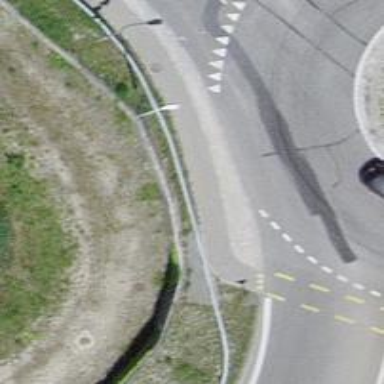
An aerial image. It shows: Guard rail as barrier.